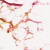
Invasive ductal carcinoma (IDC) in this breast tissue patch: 0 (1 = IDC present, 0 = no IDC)